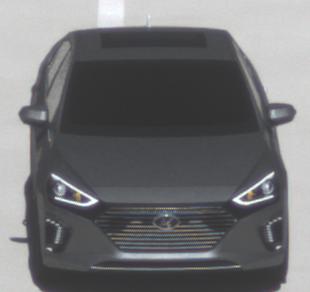
Make: Hyundai
Model: IONIQ Hybrid
Detailed model: IONIQ (AE) Hybrid
Model produced from: 2016/10
Model produced until: 2018/08
Doors: 5
Color: gray
Road condition: dry road
Daytime: midday
Contrast: medium contrast